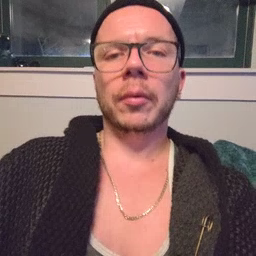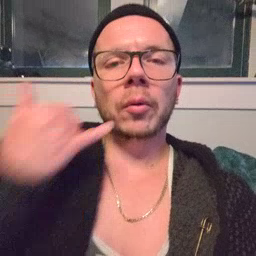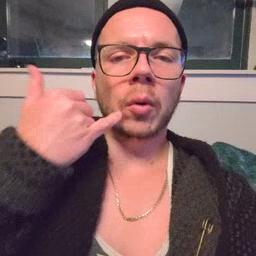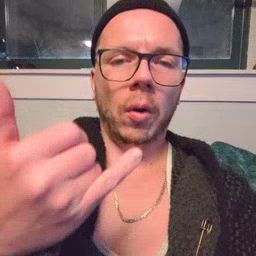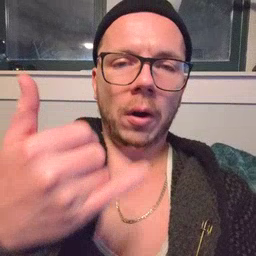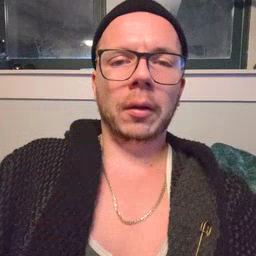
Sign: callonphone